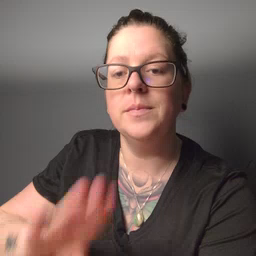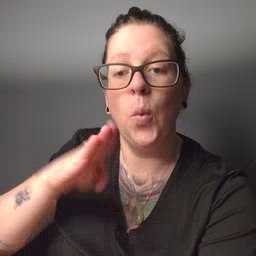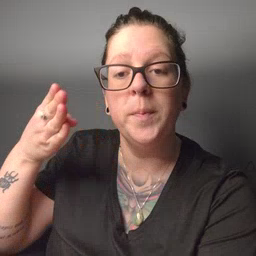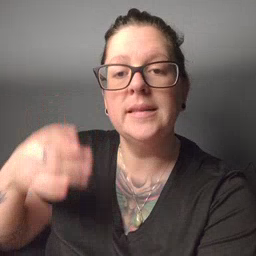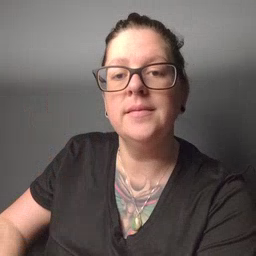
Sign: open